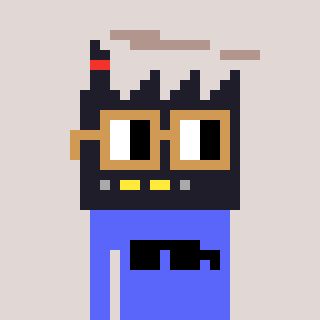
a pixel art character with square brown glasses, a factory-shaped head and a purple-colored body on a warm background